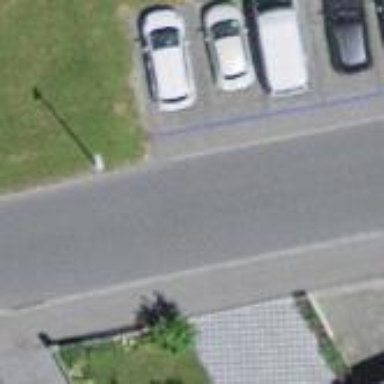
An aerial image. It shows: Street side parking area.